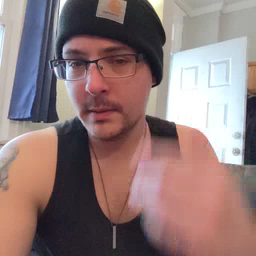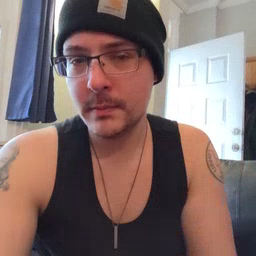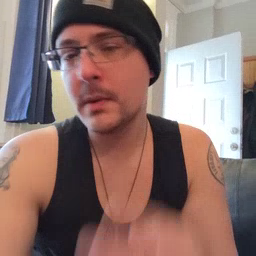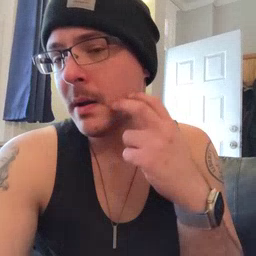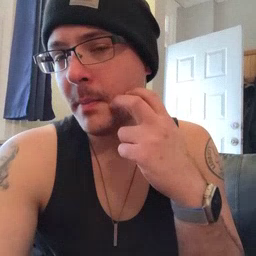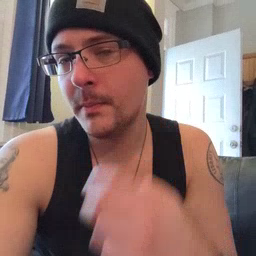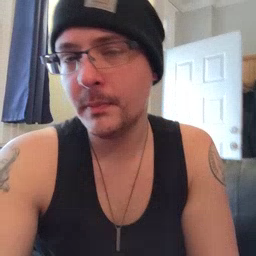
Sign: gum